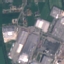
Land use / land cover class: Industrial